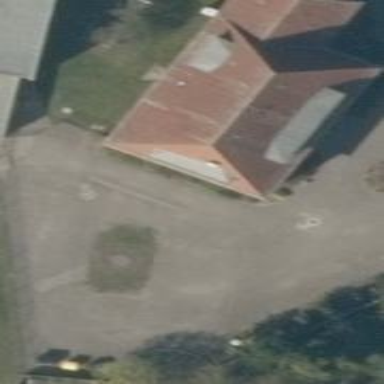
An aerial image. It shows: School building.